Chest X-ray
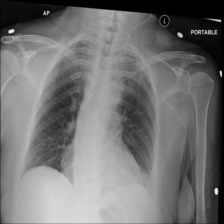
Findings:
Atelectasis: negative
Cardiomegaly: negative
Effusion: negative
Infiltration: negative
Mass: negative
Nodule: negative
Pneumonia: negative
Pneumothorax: negative
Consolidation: negative
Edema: negative
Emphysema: negative
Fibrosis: negative
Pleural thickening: negative
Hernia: negative